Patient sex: M
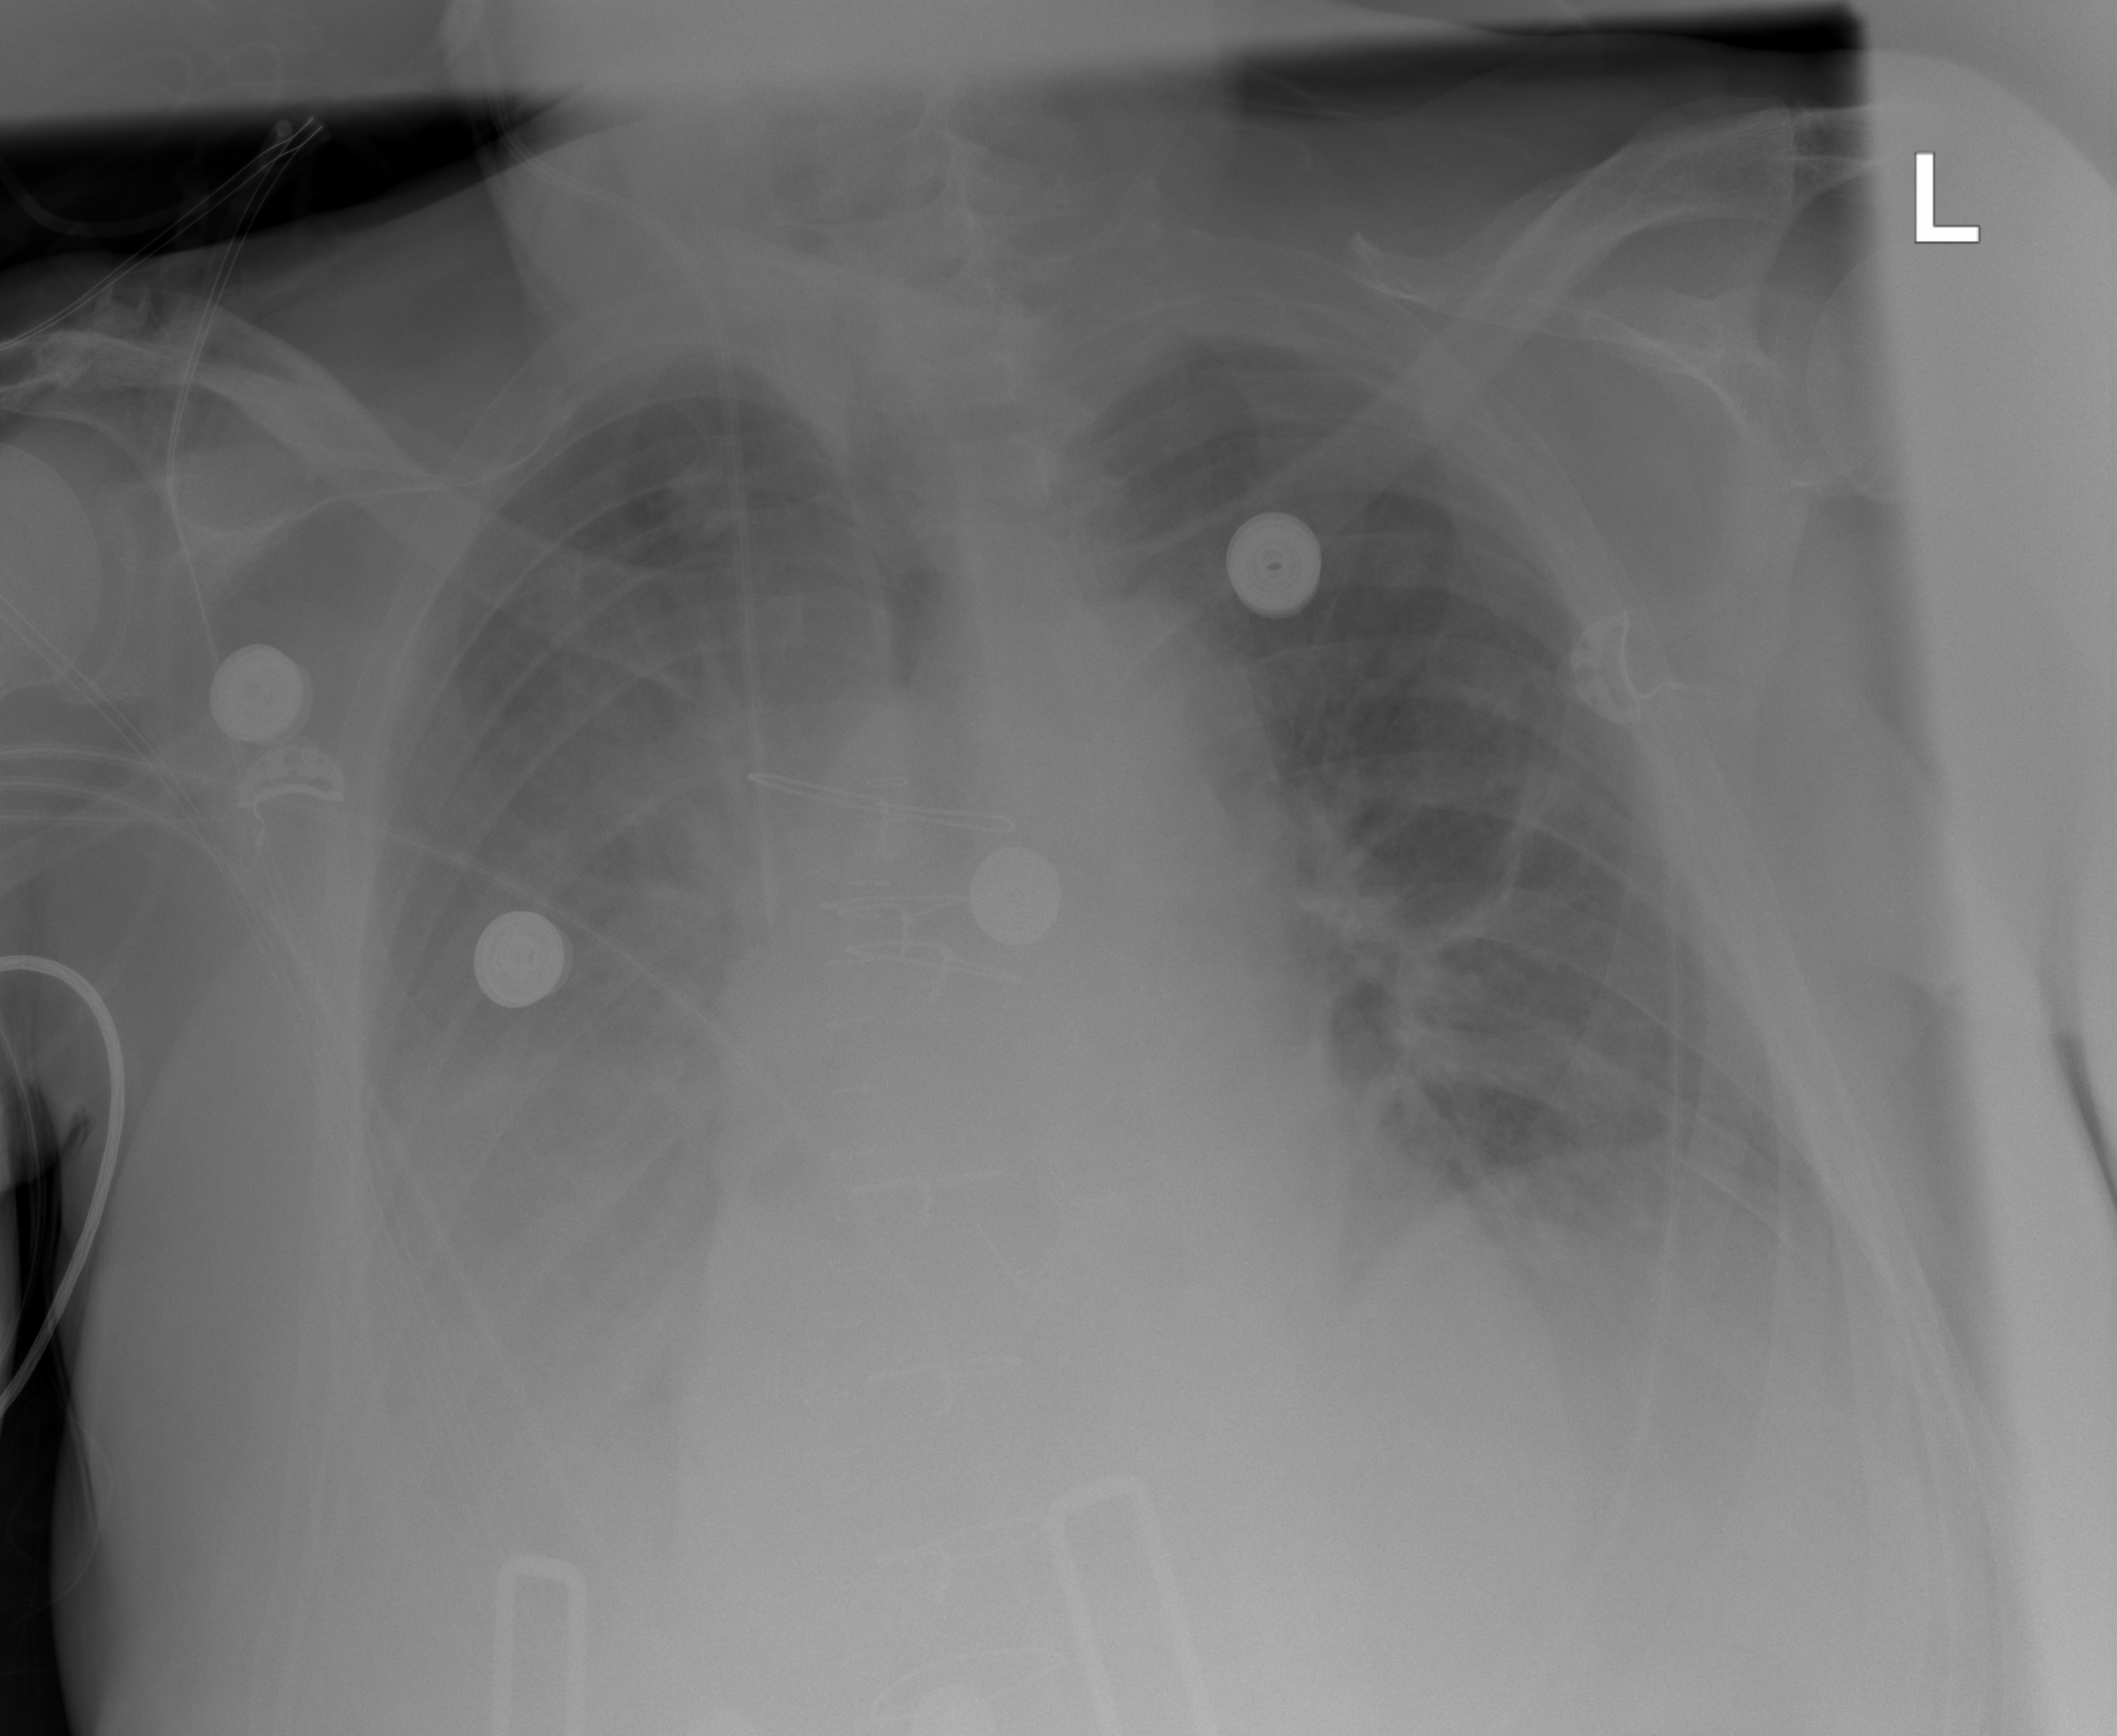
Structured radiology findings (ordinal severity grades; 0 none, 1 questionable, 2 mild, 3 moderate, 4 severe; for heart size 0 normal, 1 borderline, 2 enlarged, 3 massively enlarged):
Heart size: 2
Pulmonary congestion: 2
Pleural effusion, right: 3
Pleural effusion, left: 2
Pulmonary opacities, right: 2
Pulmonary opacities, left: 2
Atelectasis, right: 3
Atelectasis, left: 2